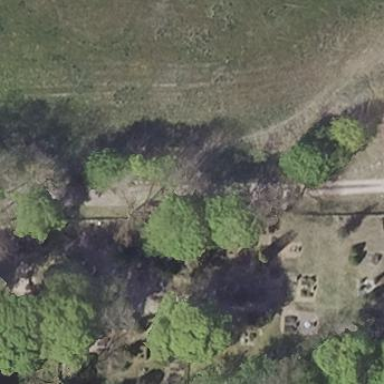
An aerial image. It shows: Cemetery.